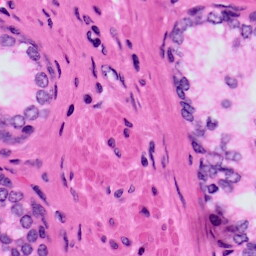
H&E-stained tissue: Prostate